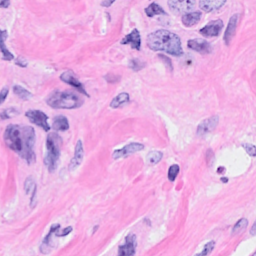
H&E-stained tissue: Breast